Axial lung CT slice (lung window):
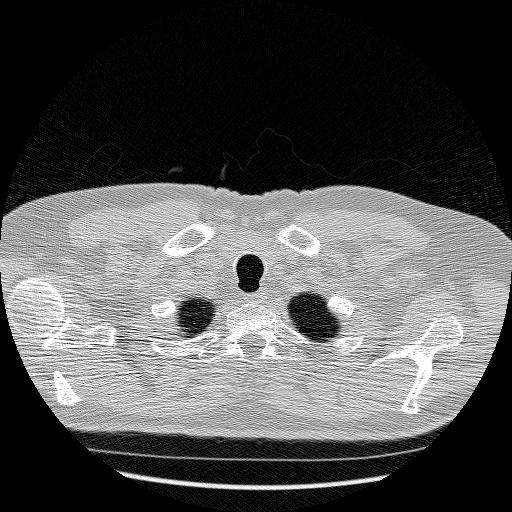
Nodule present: no